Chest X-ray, AP view. Patient: 61 years old, sex M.
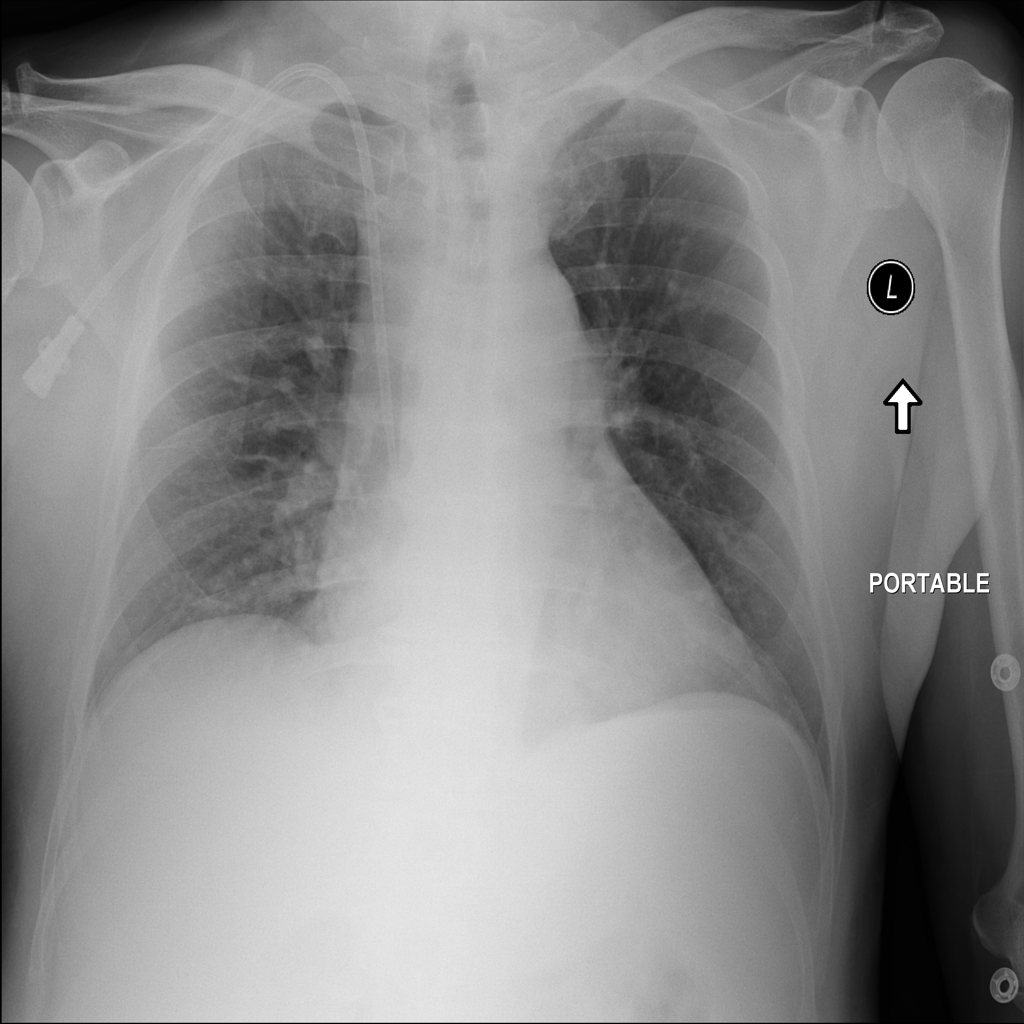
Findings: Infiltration